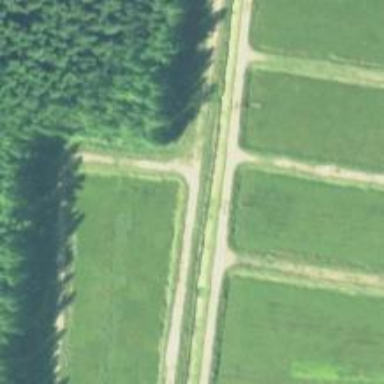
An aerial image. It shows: Track road beside dyke embankment.